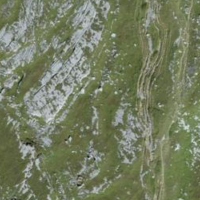
EUNIS habitat code: 23
Species observed at this site:
Oenanthe oenanthe